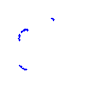
Particle: pion